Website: home-depot
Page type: review-order
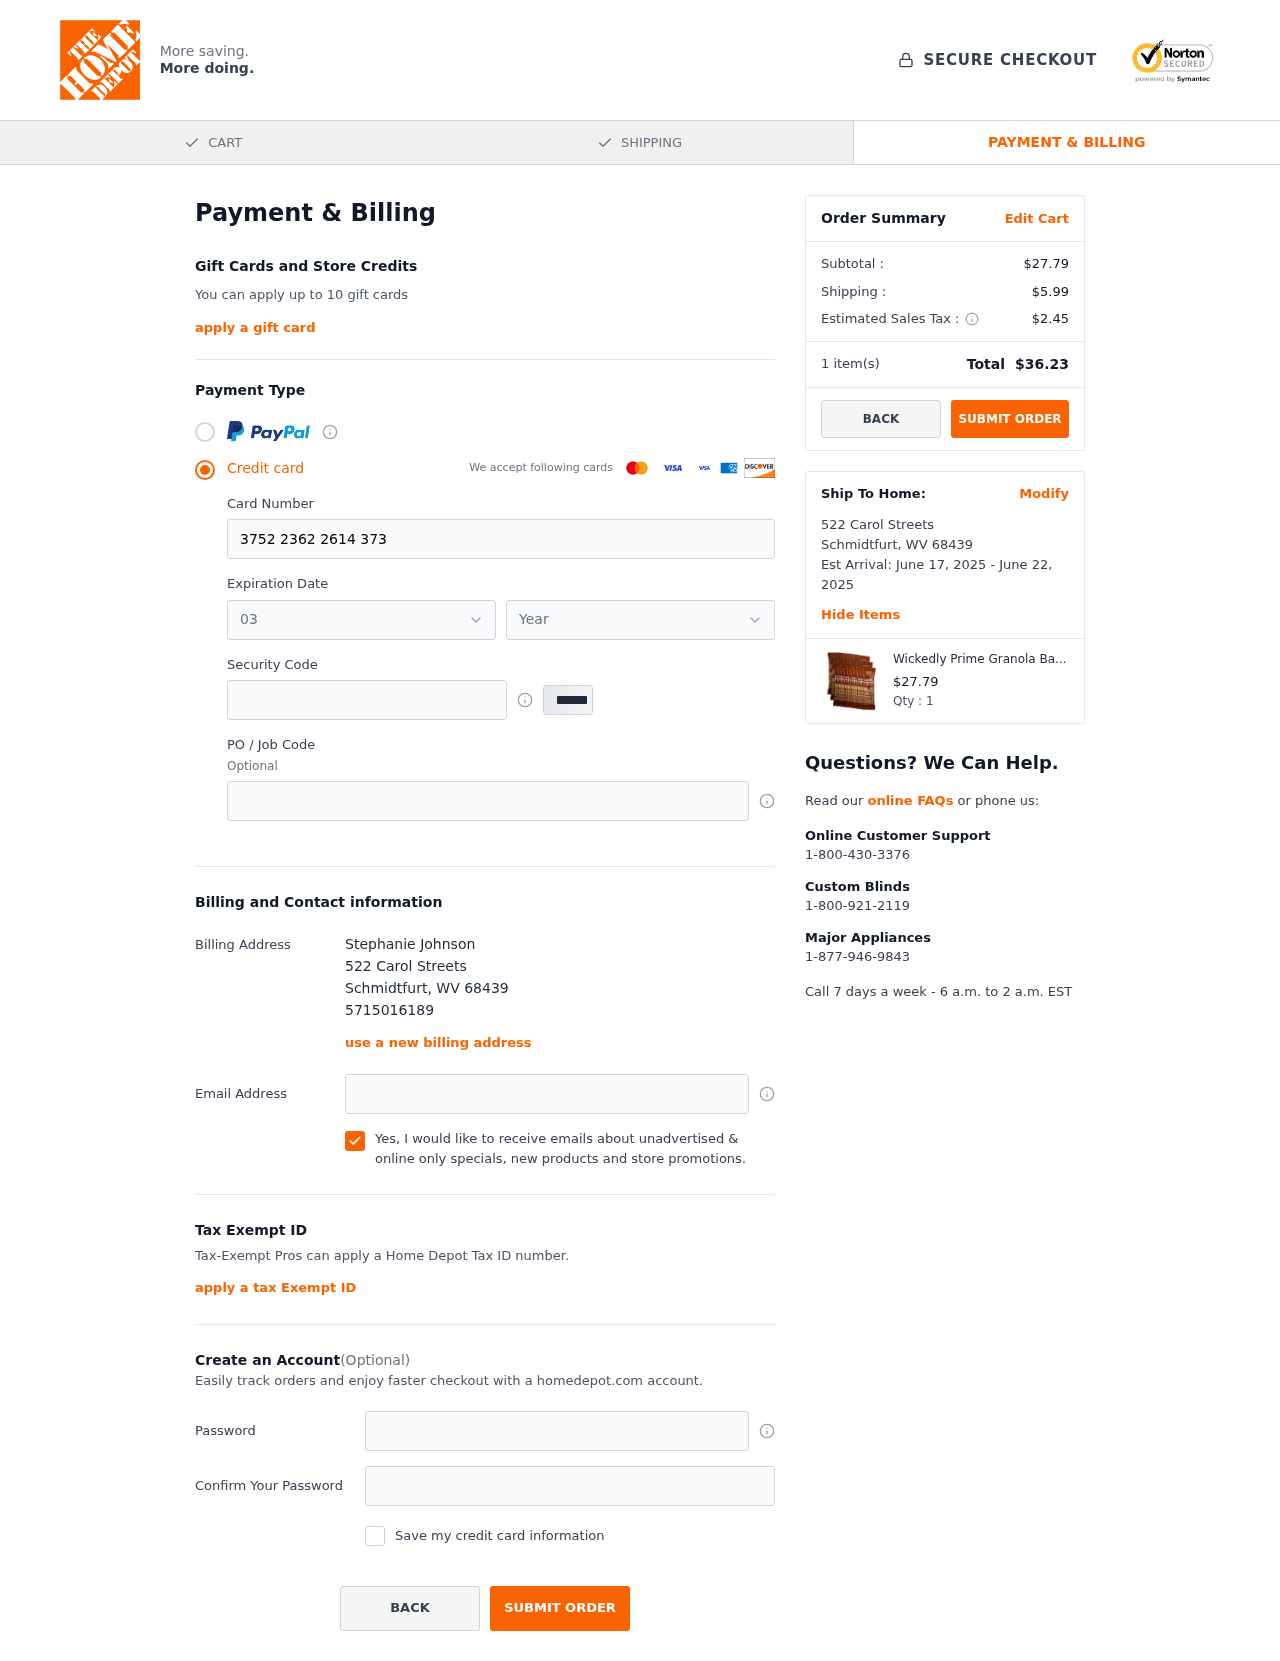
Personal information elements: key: PII_CARD_EXPIRY_MONTH
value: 03
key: PII_CARD_EXPIRY_YEAR
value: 29
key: PII_CITY
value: Schmidtfurt
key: PII_FULLNAME
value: Stephanie Johnson
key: PII_PHONE
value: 5715016189
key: PII_POSTCODE
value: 68439
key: PII_STATE_ABBR
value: WV
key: PII_STREET
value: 522 Carol Streets
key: PII_CARD_NUMBER
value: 3752 2362 2614 373
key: PII_CARD_CVV
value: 9449
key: PII_JOB_CODE
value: JOB-8791
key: PII_EMAIL
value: stephanie_johnson@hotmail.com
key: PII_POSTCODE_FULL
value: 68439
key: PII_POSTCODE_NUMERIC
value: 68439
Product elements: key: PRODUCT1_NAME
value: Wickedly Prime Granola Bar, Cocoa Peanut, 1.2 Ounce (Pack of 30)
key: PRODUCT1_PRICE
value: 27.79
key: PRODUCT1_QUANTITY
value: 1
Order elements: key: ORDER_SUBTOTAL
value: $27.79
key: ORDER_SHIPPING_COST
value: $5.99
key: ORDER_TAX
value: $2.45
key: ORDER_NUM_ITEMS
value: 1
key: ORDER_TOTAL
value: $36.23
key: ORDER_SHIPPING_DATE
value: June 17, 2025
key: ORDER_DELIVERY_DATE
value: June 22, 2025